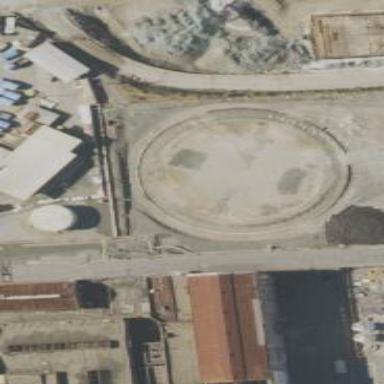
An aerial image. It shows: Industrial building with tank structure.